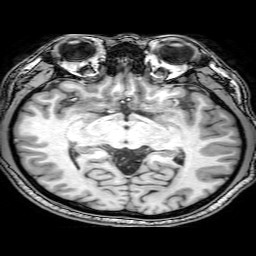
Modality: T1w
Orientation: coronal
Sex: male
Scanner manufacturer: philips
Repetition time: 0.008112 s
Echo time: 0.00371 s